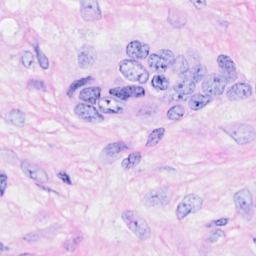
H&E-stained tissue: Breast